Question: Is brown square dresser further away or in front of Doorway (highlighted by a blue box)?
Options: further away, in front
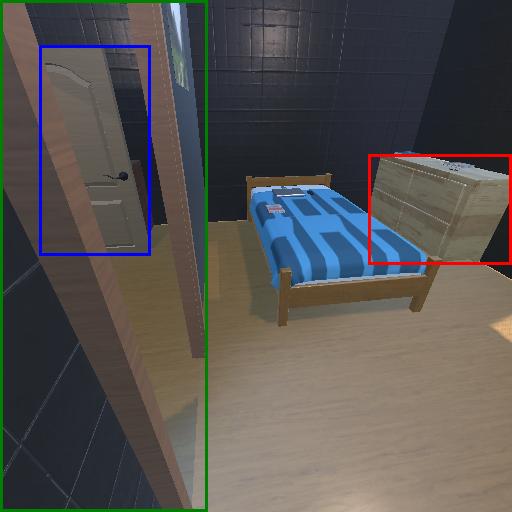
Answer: further away